Question: Total ratings?
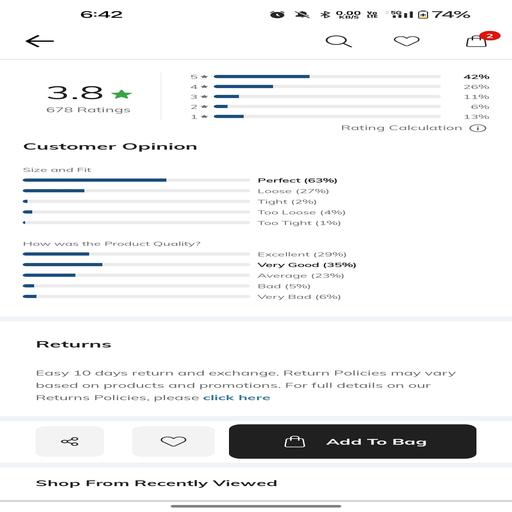
Answer: 678 ratings